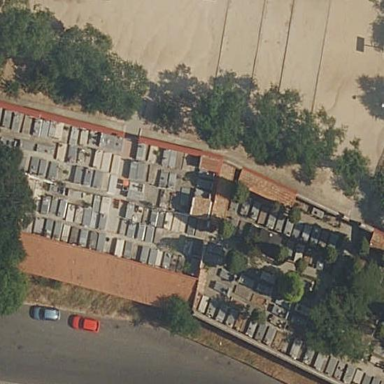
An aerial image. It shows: Cemetery.